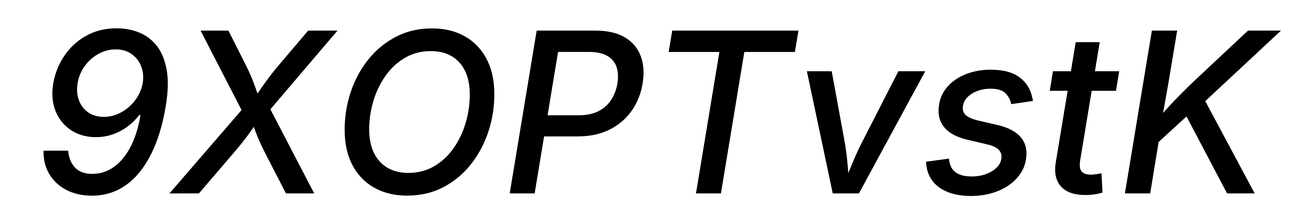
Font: Inter-Italic_Medium_Italic